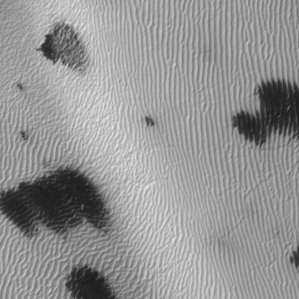
Label: frost